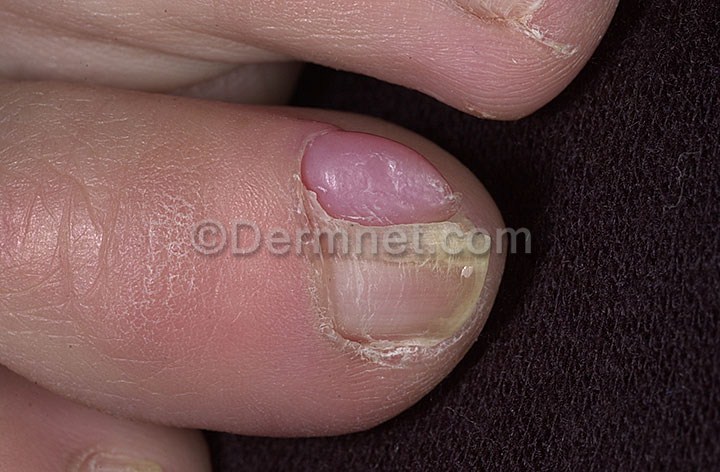
Disease: Systemic Disease